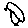
Label: bird